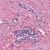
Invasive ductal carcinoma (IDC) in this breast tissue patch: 0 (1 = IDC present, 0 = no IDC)